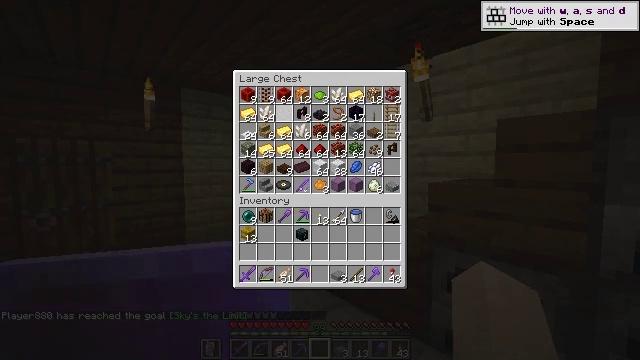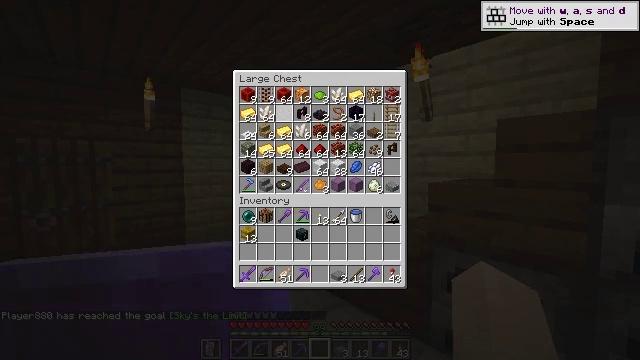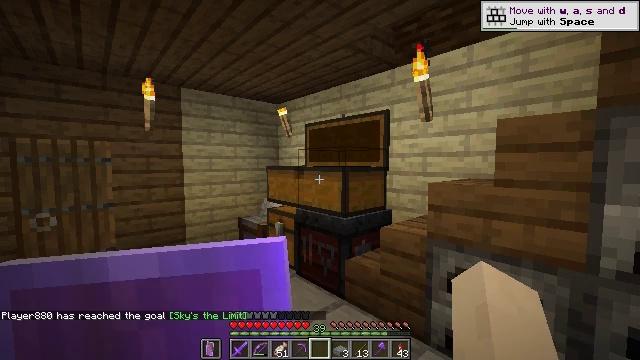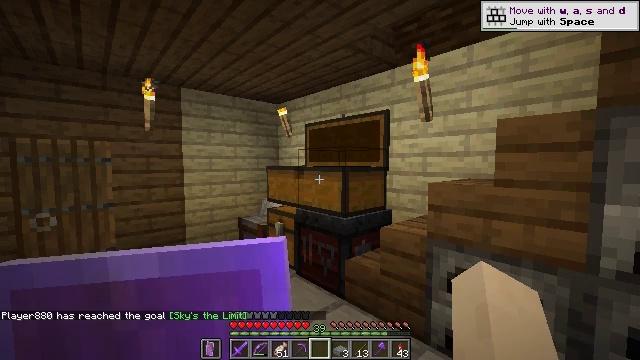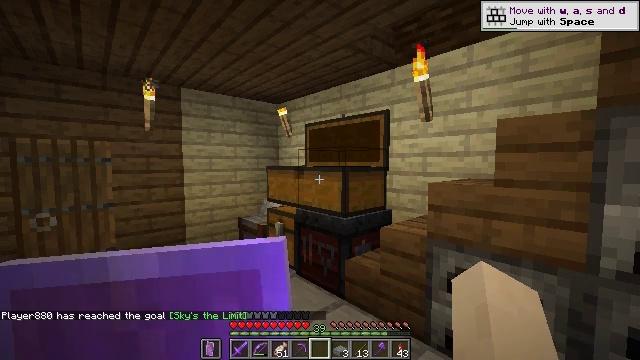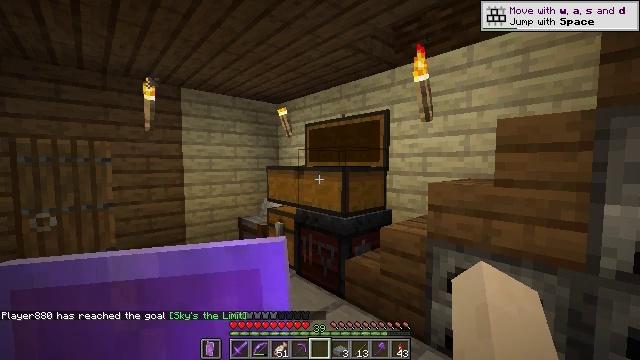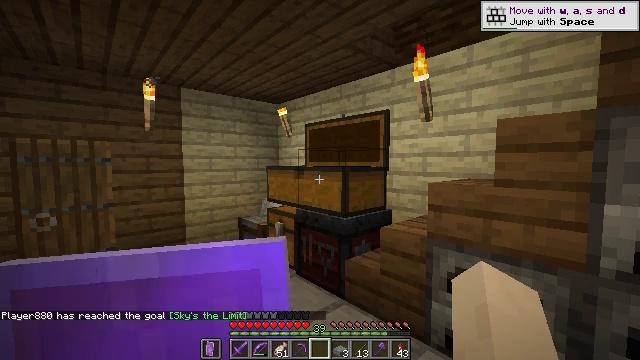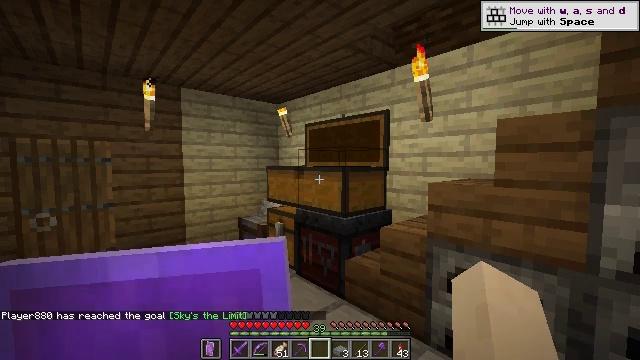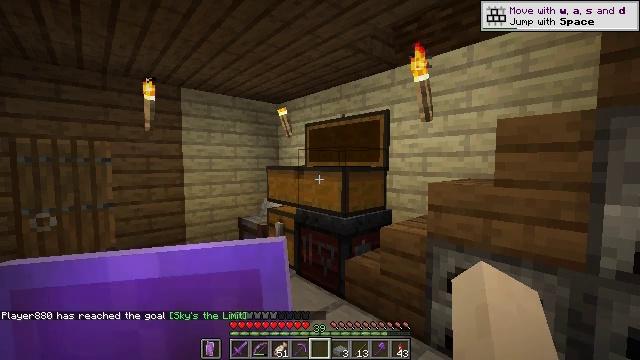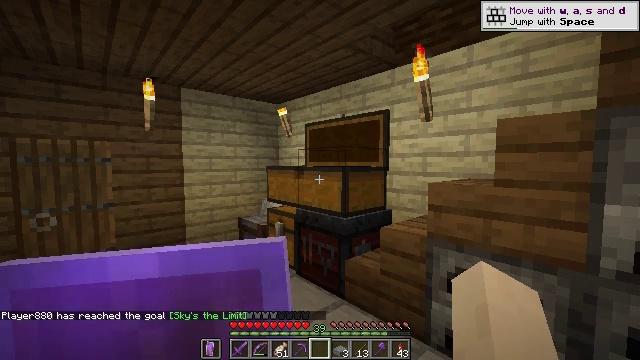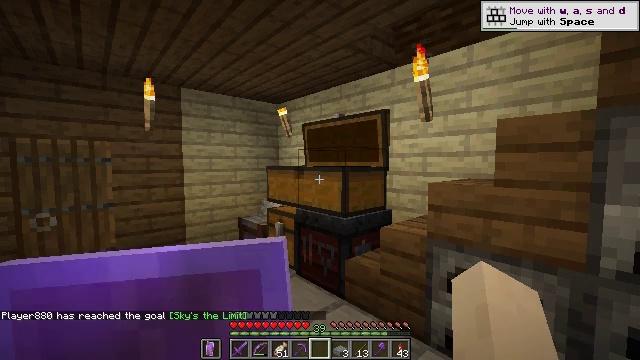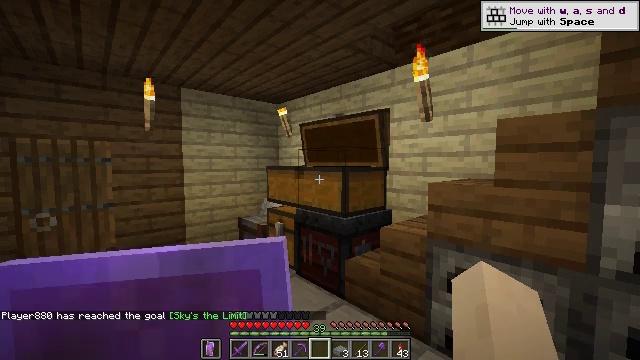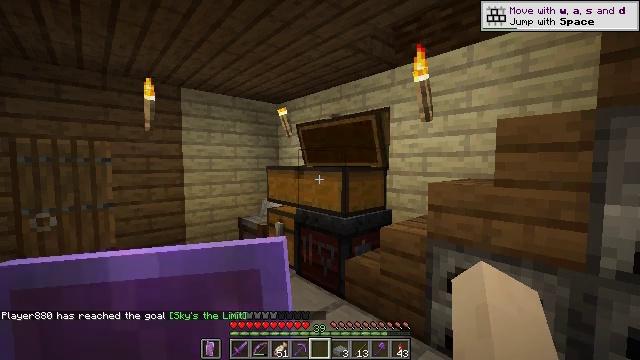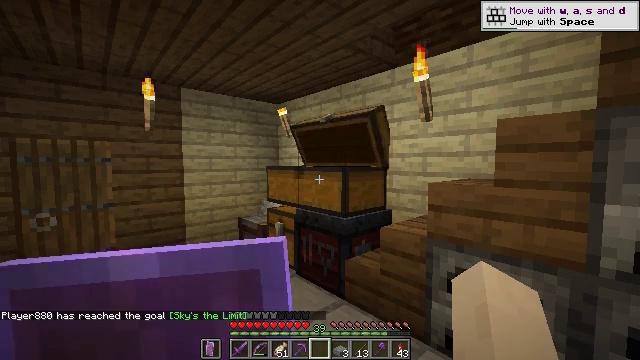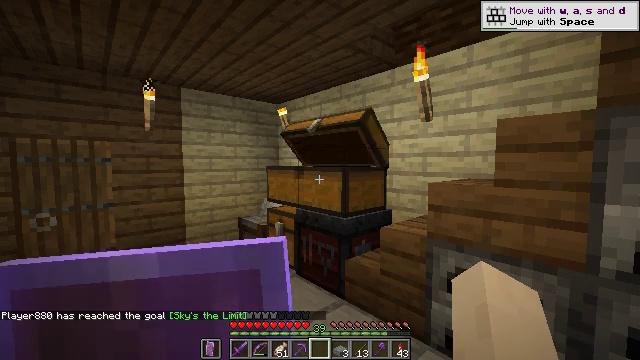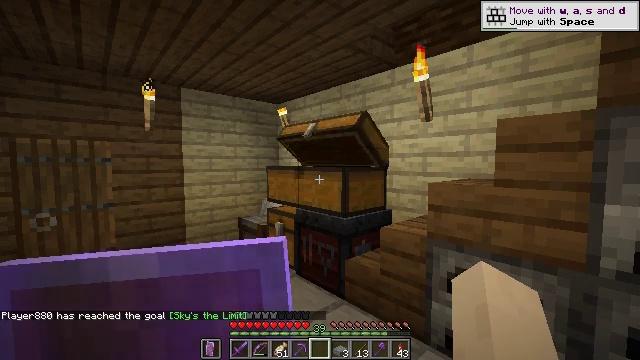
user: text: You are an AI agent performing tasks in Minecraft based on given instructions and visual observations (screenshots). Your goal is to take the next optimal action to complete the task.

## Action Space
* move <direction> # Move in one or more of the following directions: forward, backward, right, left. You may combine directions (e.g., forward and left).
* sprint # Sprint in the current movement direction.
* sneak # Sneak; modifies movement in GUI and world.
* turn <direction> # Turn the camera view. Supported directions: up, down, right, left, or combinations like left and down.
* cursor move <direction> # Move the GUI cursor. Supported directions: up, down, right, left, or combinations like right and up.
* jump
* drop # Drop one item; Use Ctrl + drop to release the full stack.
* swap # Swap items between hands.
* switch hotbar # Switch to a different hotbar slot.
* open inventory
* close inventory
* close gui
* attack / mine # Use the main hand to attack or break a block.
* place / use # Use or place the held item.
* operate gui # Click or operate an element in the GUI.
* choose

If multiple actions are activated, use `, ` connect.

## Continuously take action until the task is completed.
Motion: motion action
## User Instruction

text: Access a crafting table to create a stonecutter.
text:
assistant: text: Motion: no_op
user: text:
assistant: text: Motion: no_op
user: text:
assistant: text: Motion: no_op
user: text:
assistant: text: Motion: no_op
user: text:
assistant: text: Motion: no_op
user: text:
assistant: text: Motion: no_op
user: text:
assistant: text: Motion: no_op
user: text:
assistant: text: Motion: no_op
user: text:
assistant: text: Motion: no_op
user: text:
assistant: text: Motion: no_op
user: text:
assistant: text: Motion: no_op
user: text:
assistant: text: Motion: no_op
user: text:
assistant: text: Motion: no_op
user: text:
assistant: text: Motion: no_op
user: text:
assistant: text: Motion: no_op
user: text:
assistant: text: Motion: no_op
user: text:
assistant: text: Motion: no_op
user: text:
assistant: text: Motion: no_op
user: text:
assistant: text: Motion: turn right and down
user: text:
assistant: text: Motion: turn right and down
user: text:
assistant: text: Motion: no_op
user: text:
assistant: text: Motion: turn right
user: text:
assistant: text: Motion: turn right and down
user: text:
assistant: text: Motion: turn right and down
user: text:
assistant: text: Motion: turn right
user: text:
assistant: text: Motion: no_op
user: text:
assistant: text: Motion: turn left
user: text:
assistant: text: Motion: turn left
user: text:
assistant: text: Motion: turn left
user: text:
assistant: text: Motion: turn left